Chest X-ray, AP view. Patient: 59 years old, sex M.
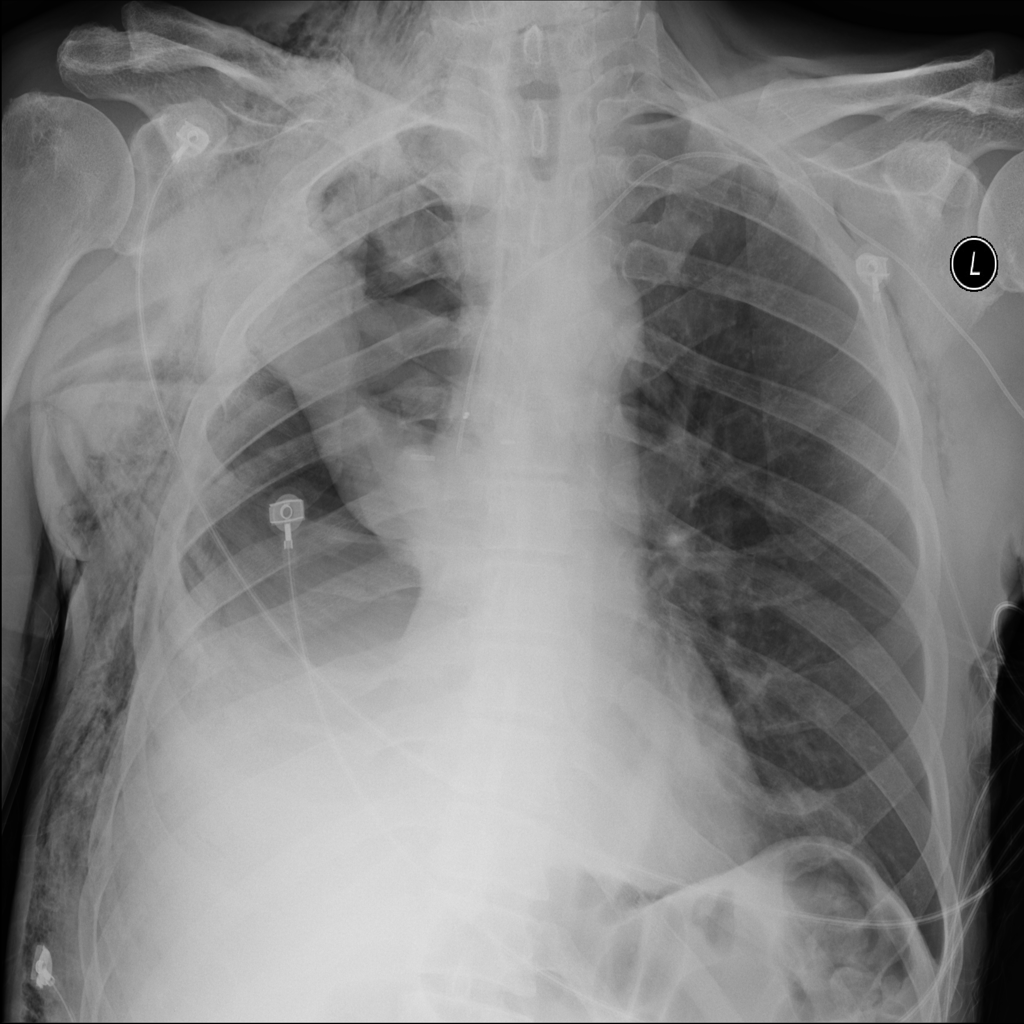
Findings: Emphysema